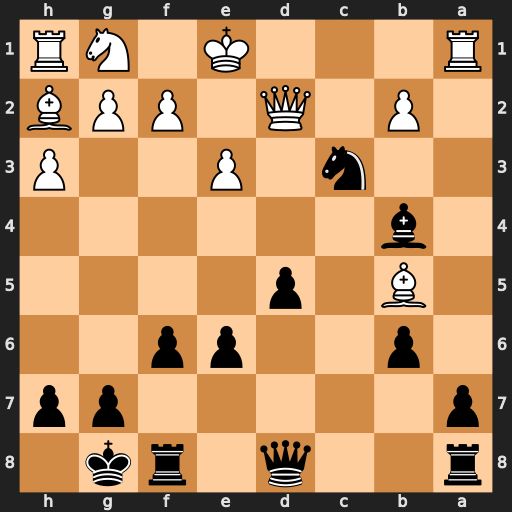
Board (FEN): r2q1rk1/p5pp/1p2pp2/1B1p4/1b6/2n1P2P/1P1Q1PPB/R3K1NR
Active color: b
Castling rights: KQ
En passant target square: -
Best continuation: Na2